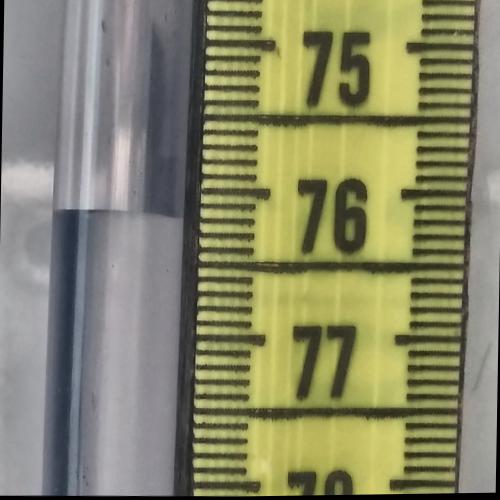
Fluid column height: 76.2 cm